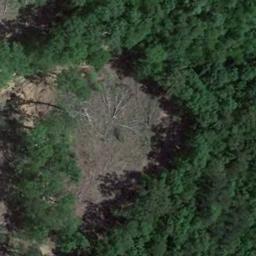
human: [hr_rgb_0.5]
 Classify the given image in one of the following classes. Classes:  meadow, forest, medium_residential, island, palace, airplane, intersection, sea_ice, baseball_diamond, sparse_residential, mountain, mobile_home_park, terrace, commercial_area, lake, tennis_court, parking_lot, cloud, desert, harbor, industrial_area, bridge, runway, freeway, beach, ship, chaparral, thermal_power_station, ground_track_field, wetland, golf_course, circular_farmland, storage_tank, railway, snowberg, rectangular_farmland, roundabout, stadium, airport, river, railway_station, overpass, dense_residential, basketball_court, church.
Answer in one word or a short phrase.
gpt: forest